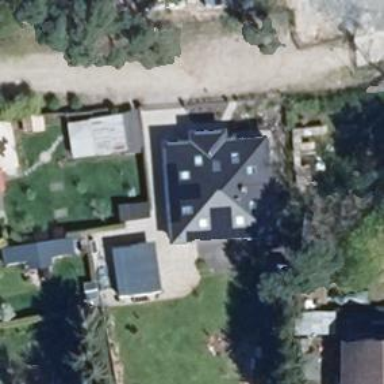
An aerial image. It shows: Detached building.